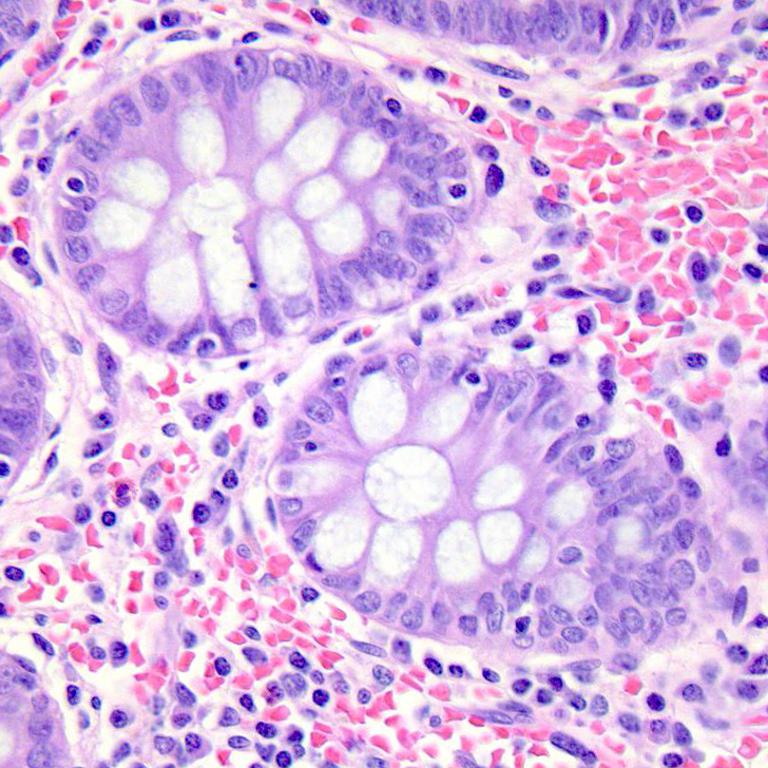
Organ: colon
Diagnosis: benign